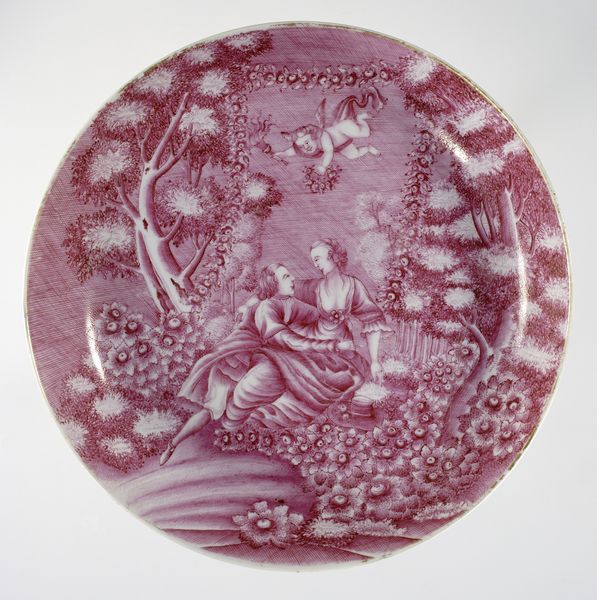
Titel: Schaal in roze geschilderd (en camaïeu) met een liefkozend paar
Standort: Amsterdam
Institution: Rijksmuseum
Schlagwörter: baum, mann, bäume, landschaft, blume, blumen, frau, kleid, rot, teller, paar, girlande, rosa, rund, engel, garten, putte, liebe, umarmung, liegen, erotik, porzellan, kugel, liebespaar, verliebt, rötlich, amor, fackel, glasur, piknik, picnic, liebkosen, nengel, amar